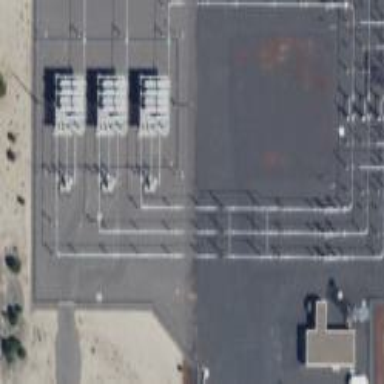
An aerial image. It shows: Power substation.